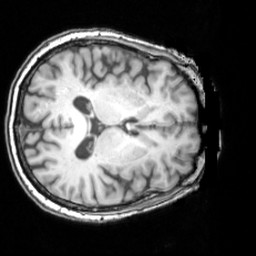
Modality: T1w
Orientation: axial
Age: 74
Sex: female
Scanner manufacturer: siemens
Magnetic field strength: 3 T
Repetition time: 1.62 s
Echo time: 0.003 s